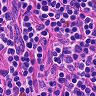
Metastatic tissue present: no